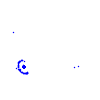
Particle: pion